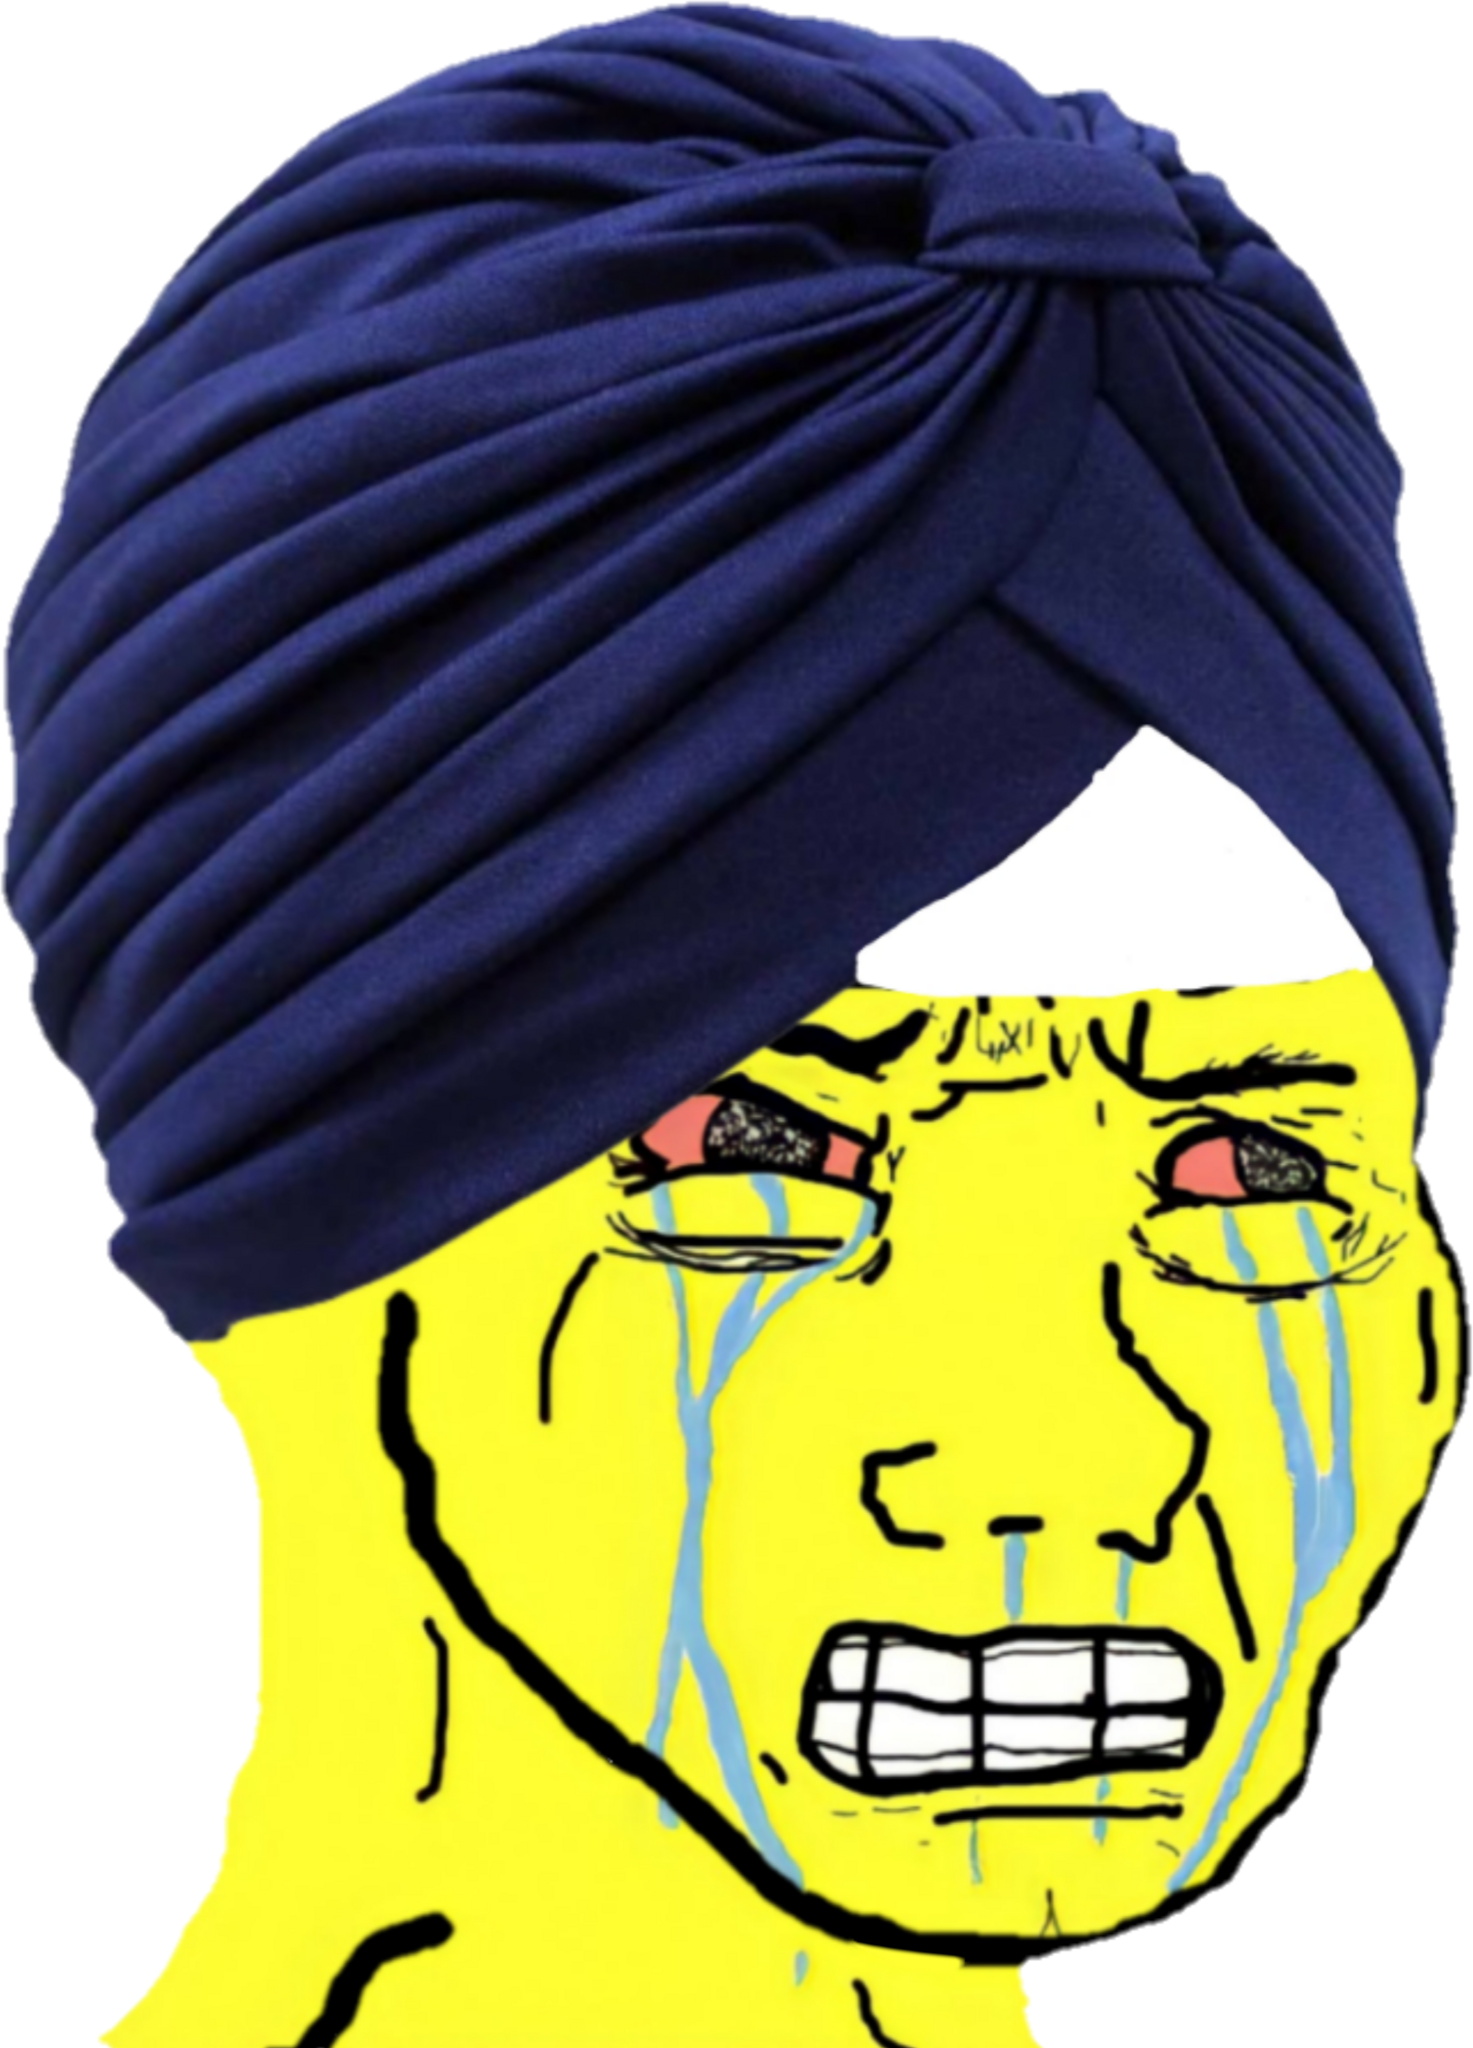
Label: 5_Crying_Wojak